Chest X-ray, PA view. Patient: 5 years old, sex F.
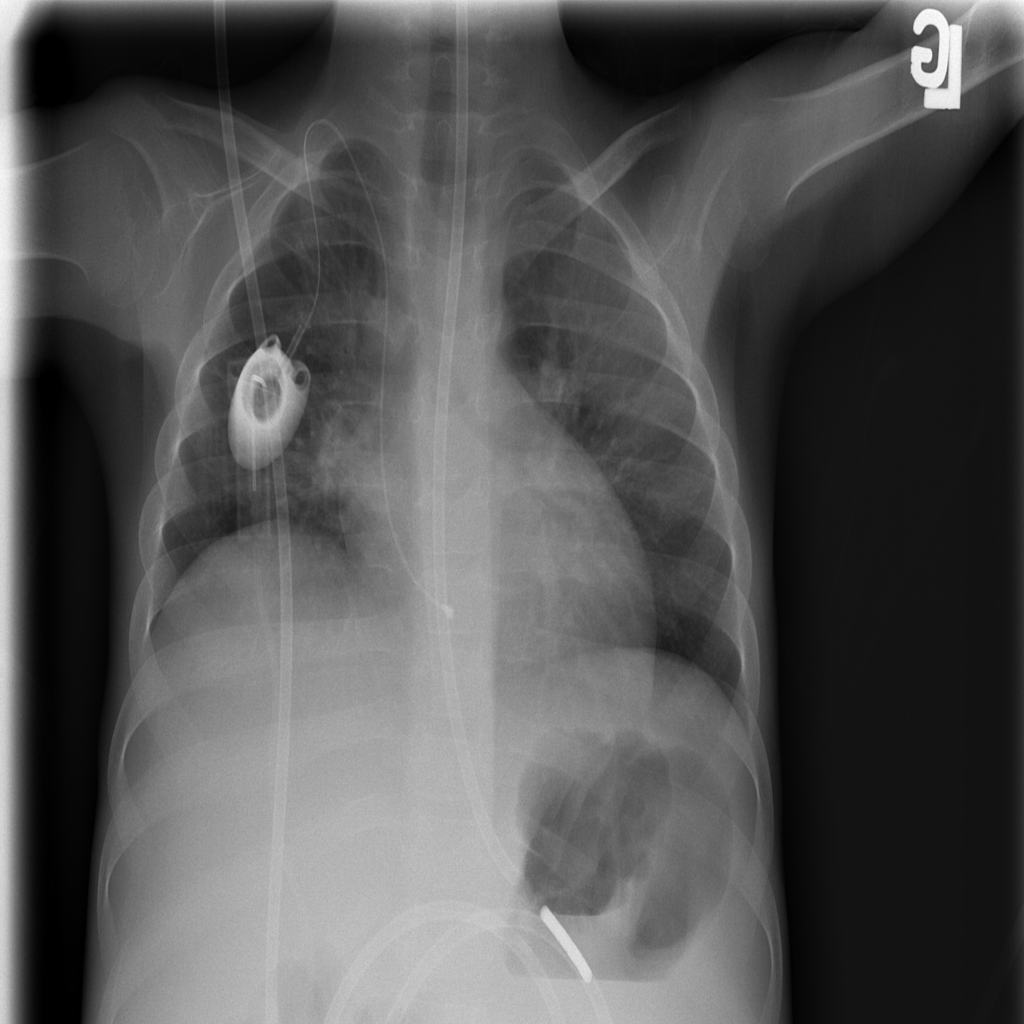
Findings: Atelectasis, Infiltration